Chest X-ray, PA view. Patient: 39 years old, sex F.
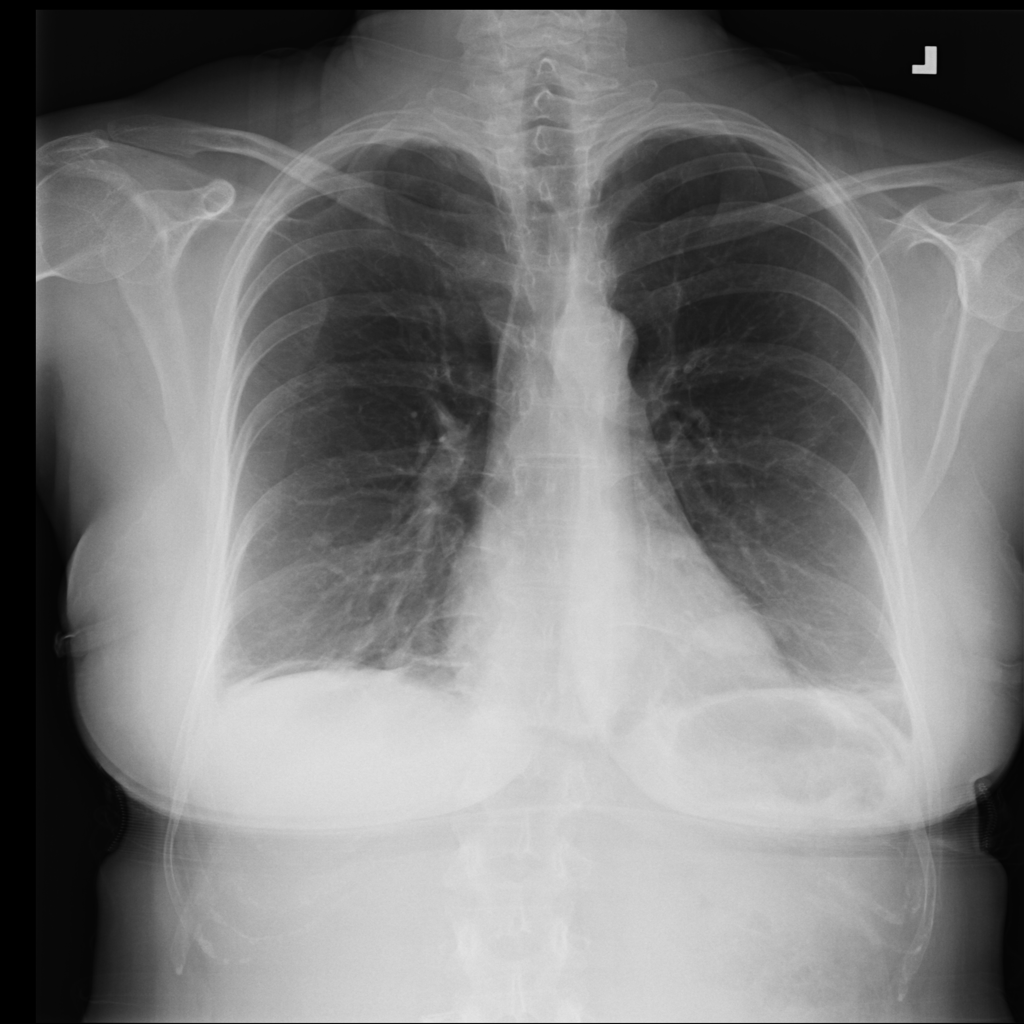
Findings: Infiltration